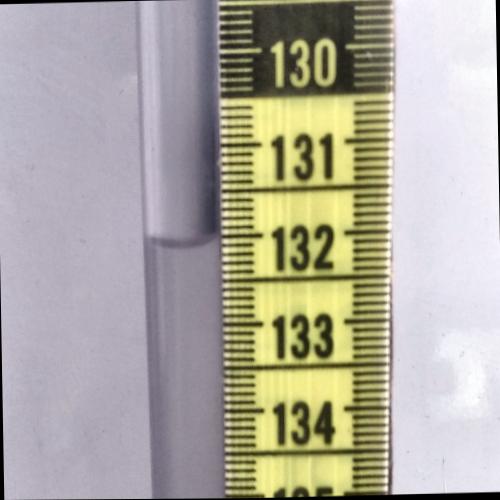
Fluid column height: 132.0 cm